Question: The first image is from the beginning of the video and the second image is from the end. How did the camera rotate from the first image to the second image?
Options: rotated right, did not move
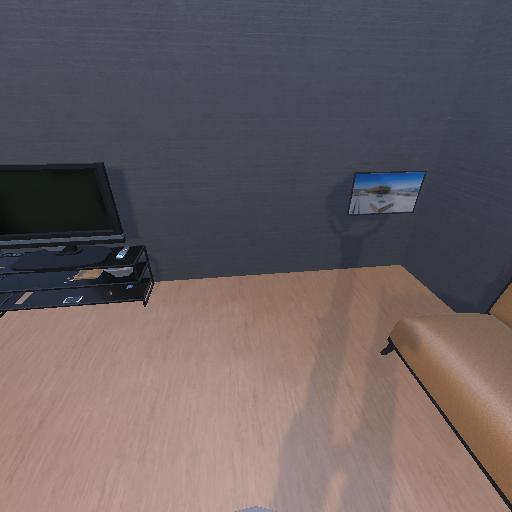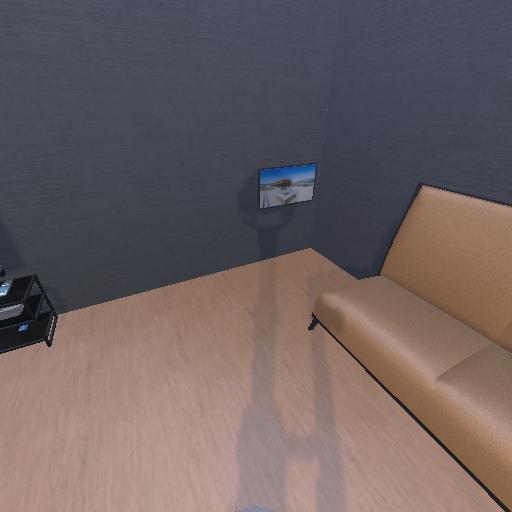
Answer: rotated right